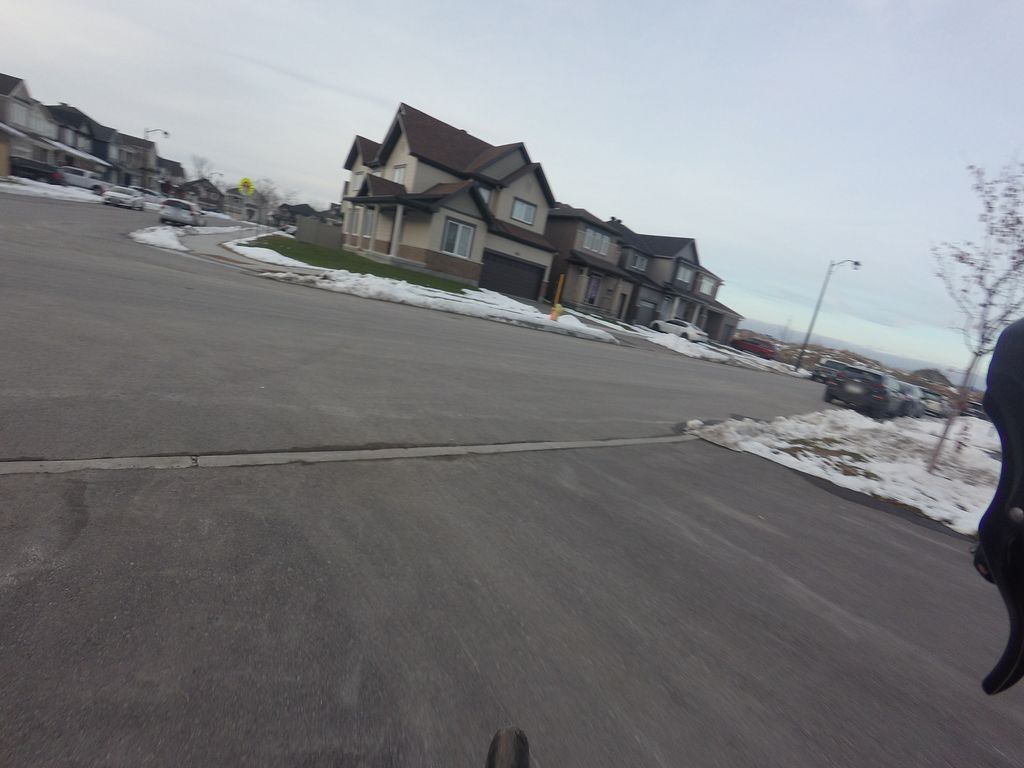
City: ottawa-gatineau